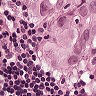
Metastatic tissue present: yes